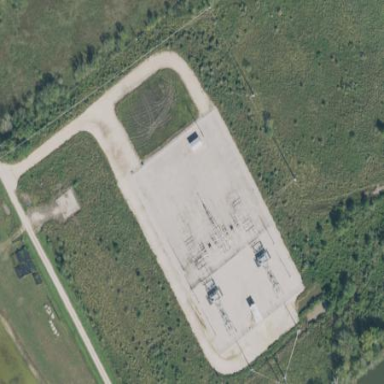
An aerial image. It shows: Industrial substation surrounded by fence.